Question: I am working on iBeacon Application, which will detect my nearest iBeacon and connect to it & serve further process.
I am done with finding my nearest iBeacon and get its all properties like: UUID, Accuracy, Major, Minor, RSSI, Transmiter Power etc.
Now i want to search that, iBeacon is in which direction from my device wheather it is left/right/top/bottom or any other direction corners?
Below my nearest iBeacon search list.

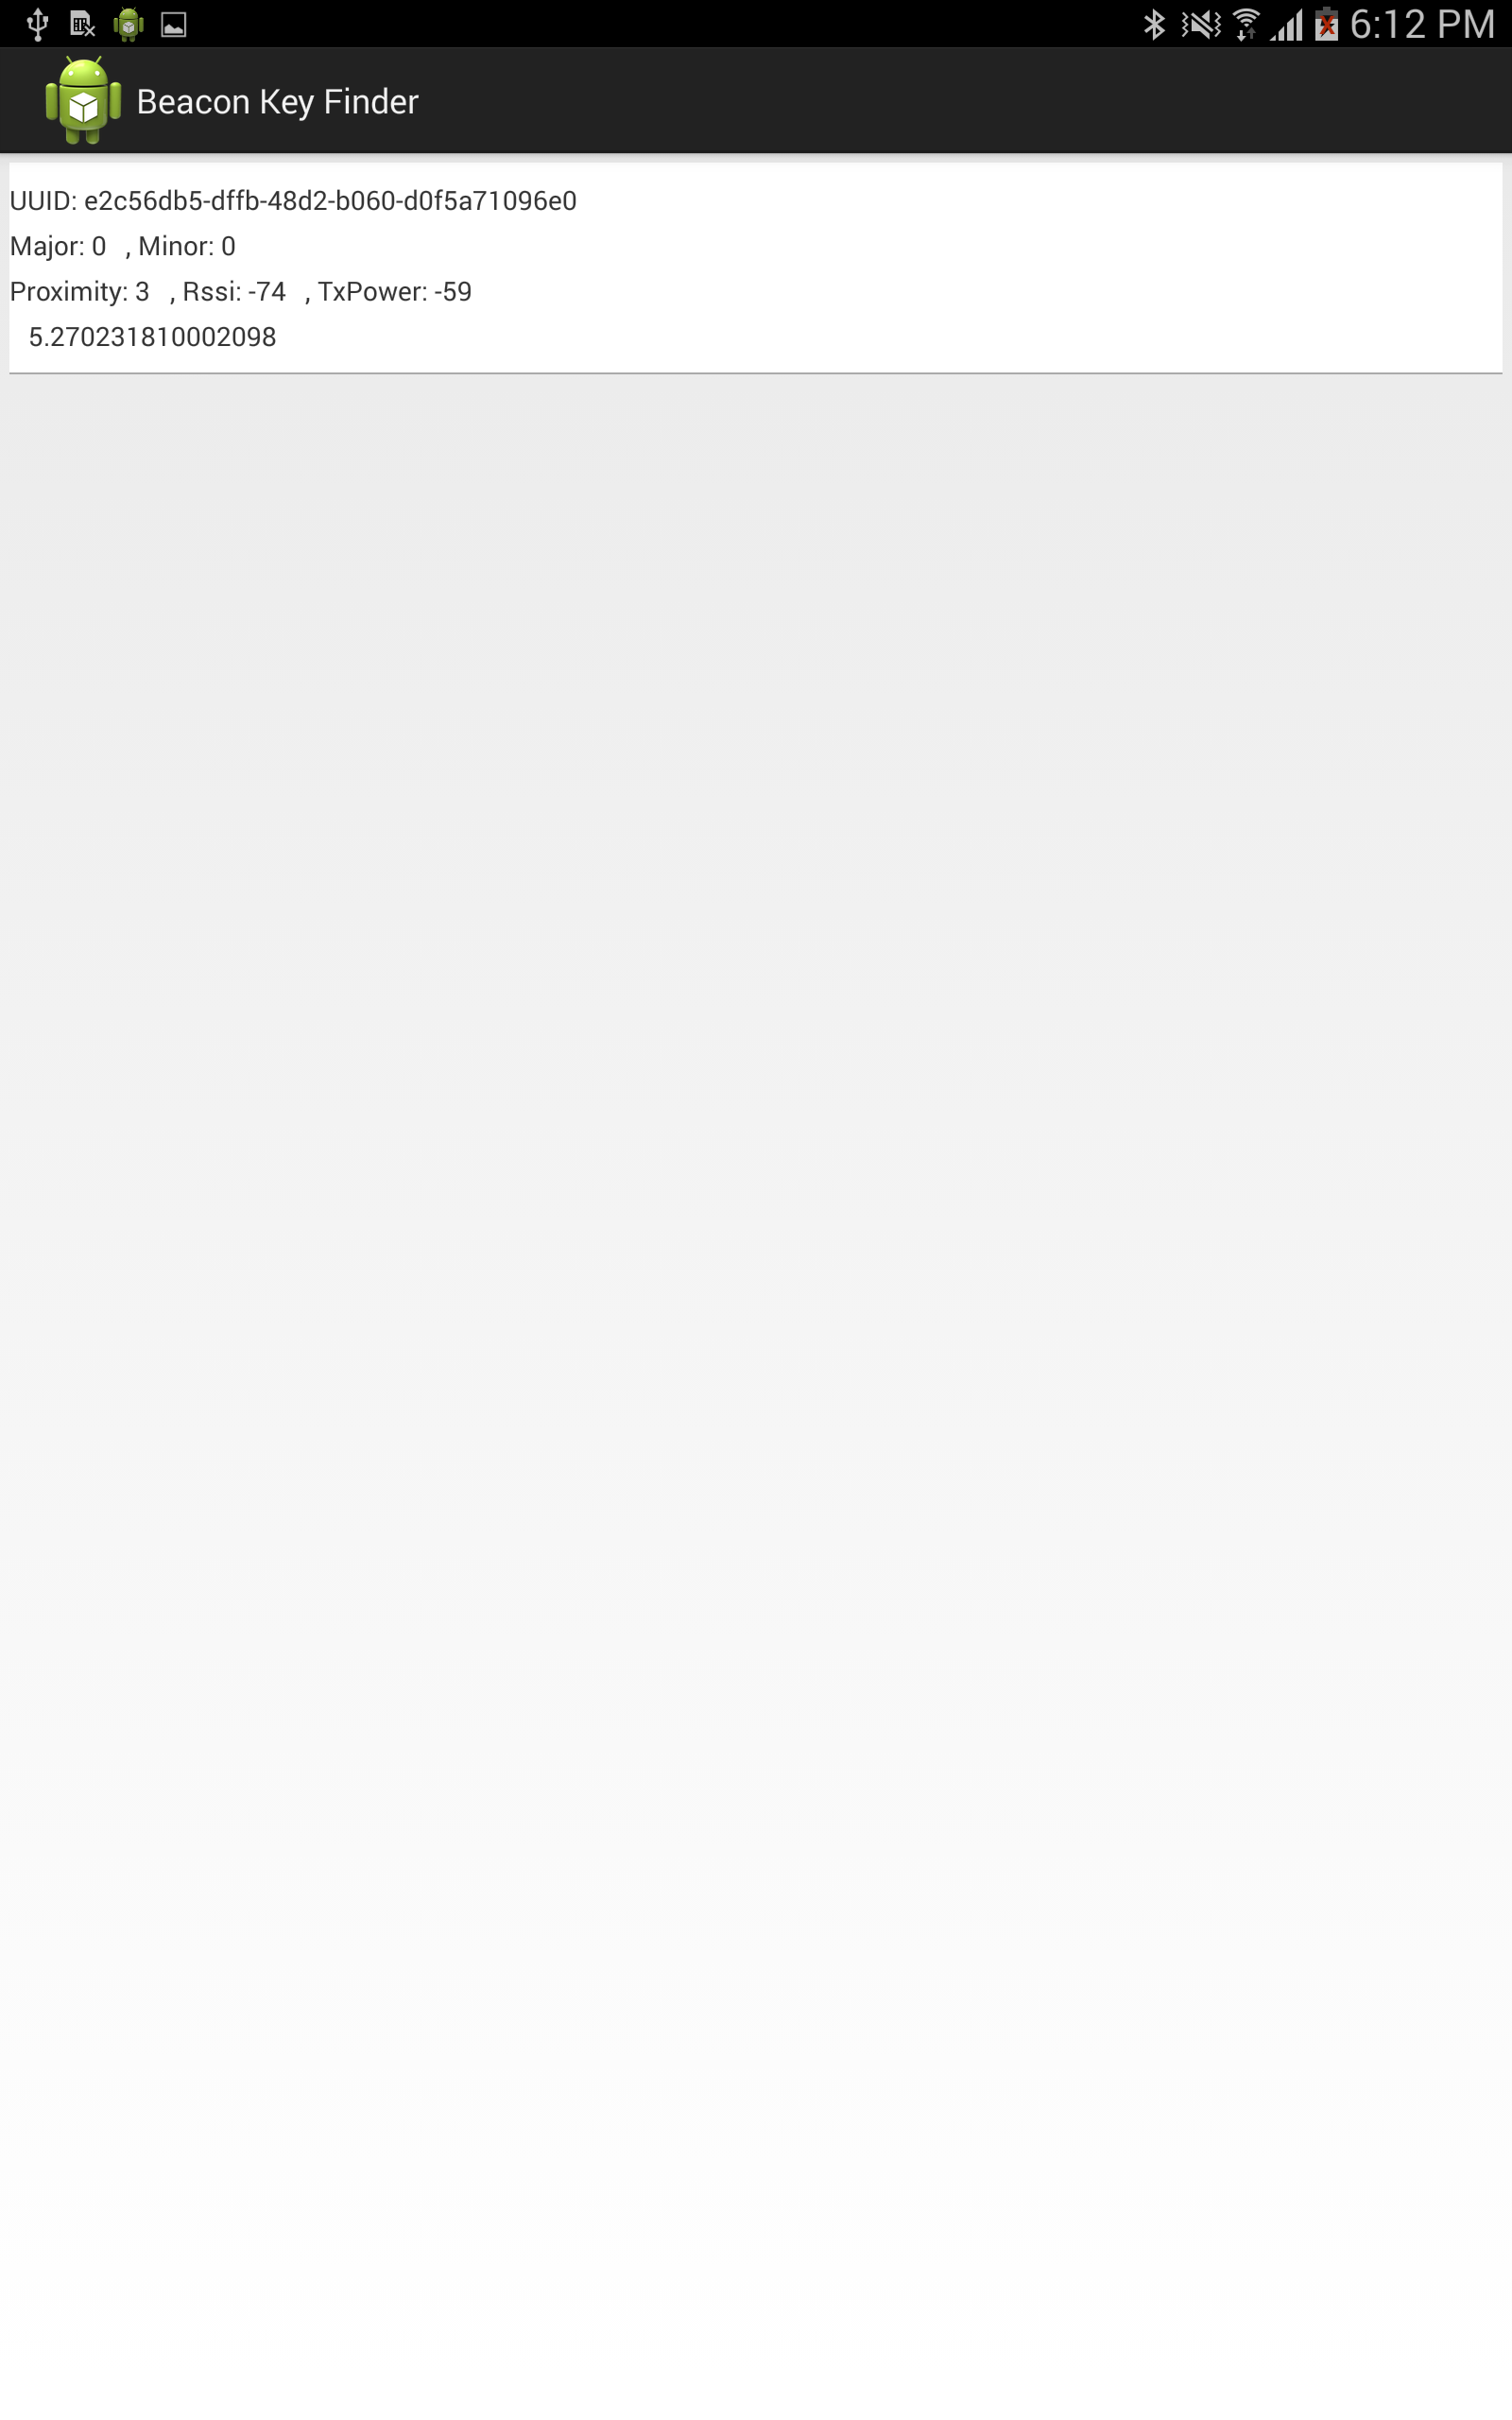
Answer: Unfortunately, this is not possible:
> Don't expect to be able to determine the direction to a beacon. Because beacons are typically omnidirectional transmitters, although you can estimate distance, you cannot estimate direction.
See: <URL>